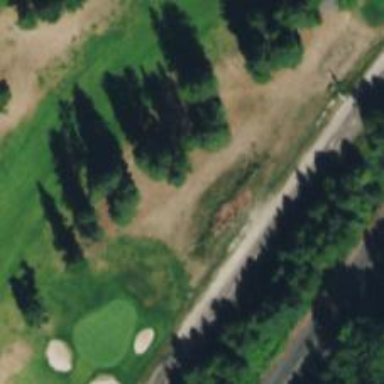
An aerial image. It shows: Path for both roads and golfers.